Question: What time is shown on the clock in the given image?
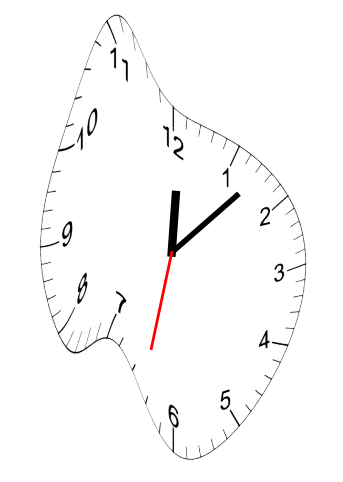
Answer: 12:07:32